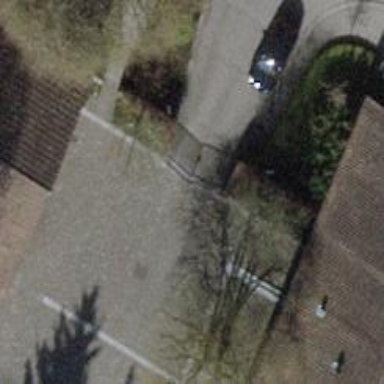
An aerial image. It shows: Service road with sett surface.